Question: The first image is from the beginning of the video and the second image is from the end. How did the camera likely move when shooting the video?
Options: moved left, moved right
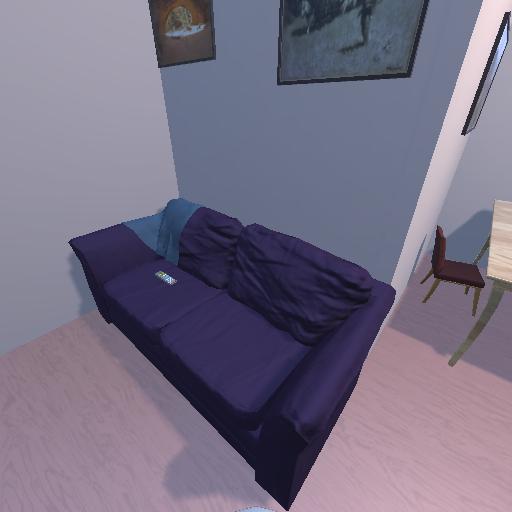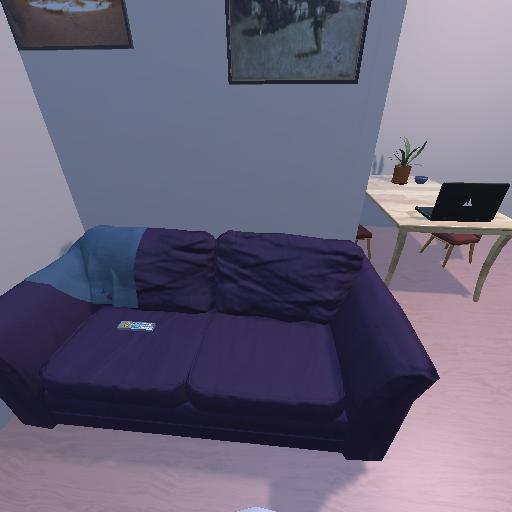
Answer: moved left